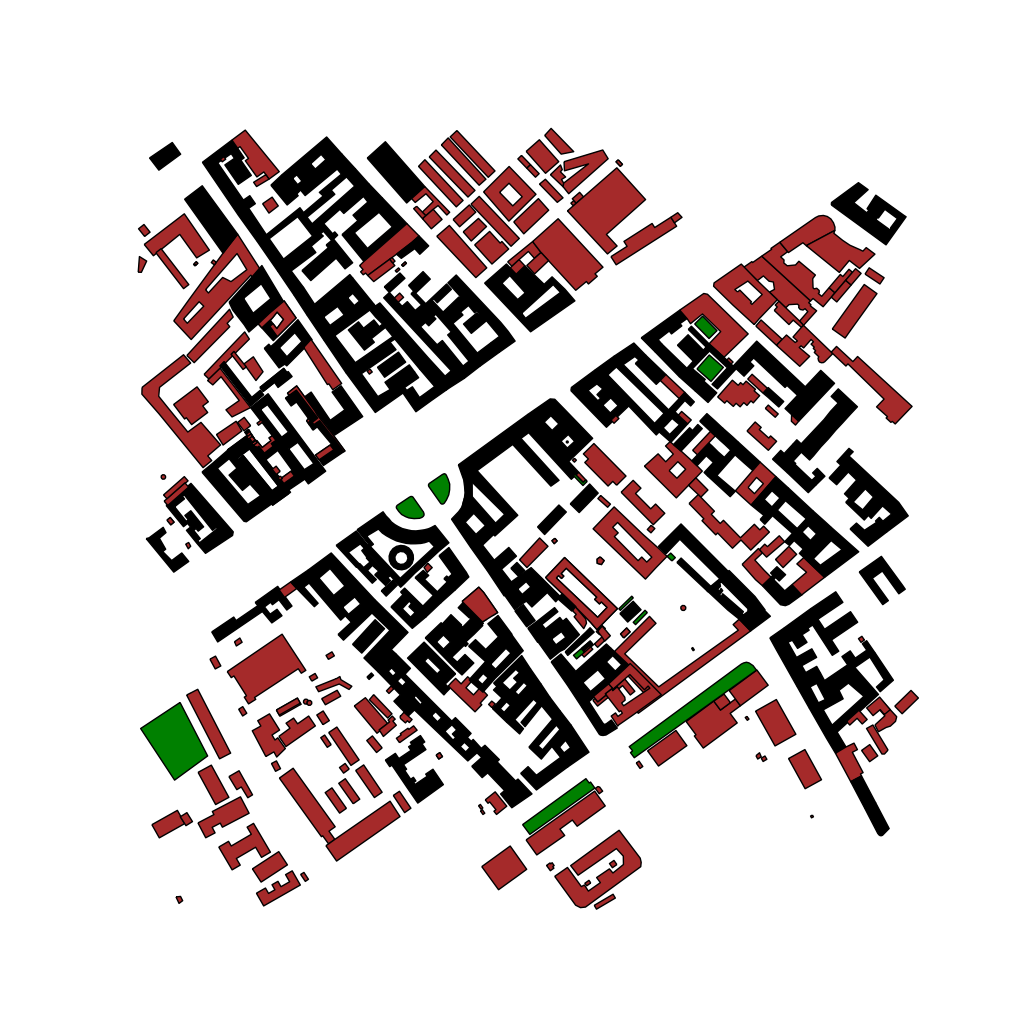
Tags: overhead vector_map, business, industrial, recreation, residential, special, historical, modern, soviet, high_rise, individual_rise, low_rise, medium_rise, density_1, Building, Facility, Park, 1.0 km²